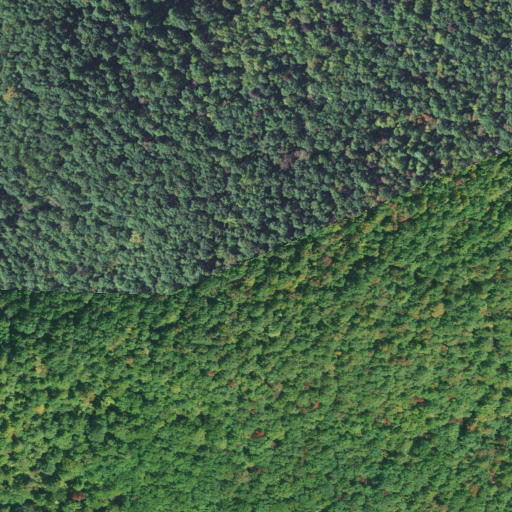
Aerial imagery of mountains in South Carolina named Saluda Mountains containing deciduous forest, mixed forest, and open development